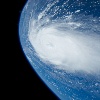
Label: cloud